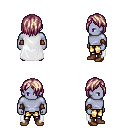
a pixel art fantasy rpg character, male body template, dark elf, purple skin, white cape, gold greaves, white blonde bangs hairstyle, leather bracers, brown shoes, four views (front, back, left, right), 2x2 character sprite sheet, small pixel art, hard edges, no anti-aliasing